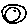
Label: circle